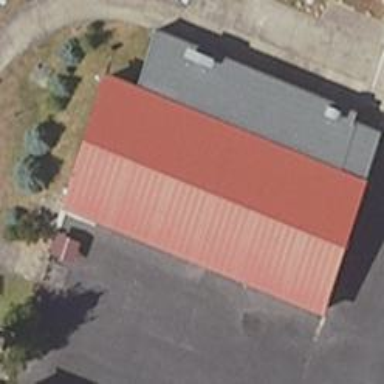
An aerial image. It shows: Shooting sports center building.